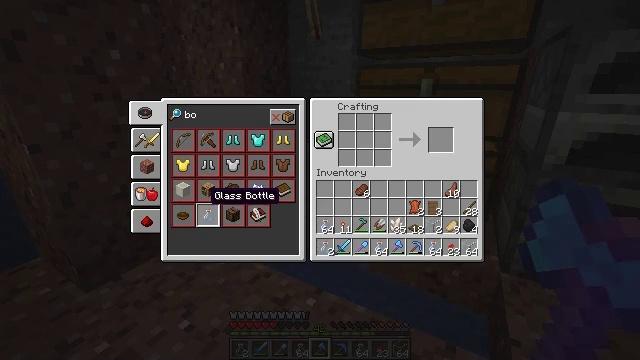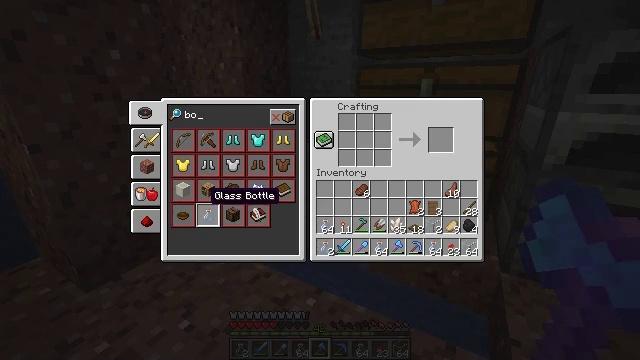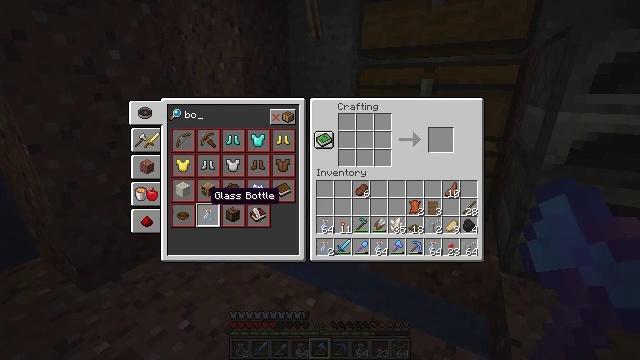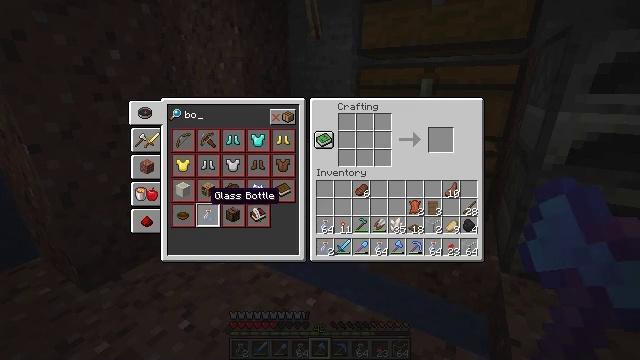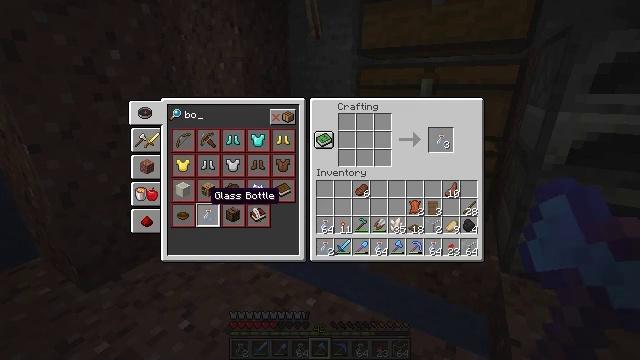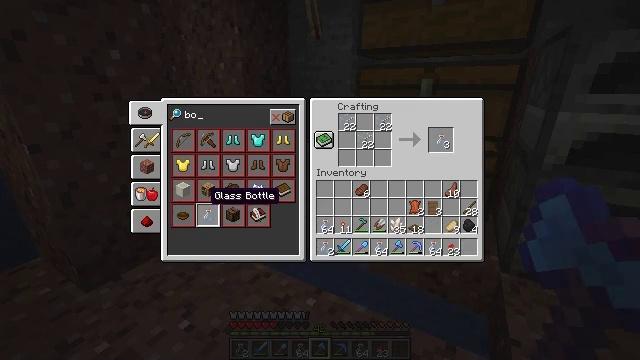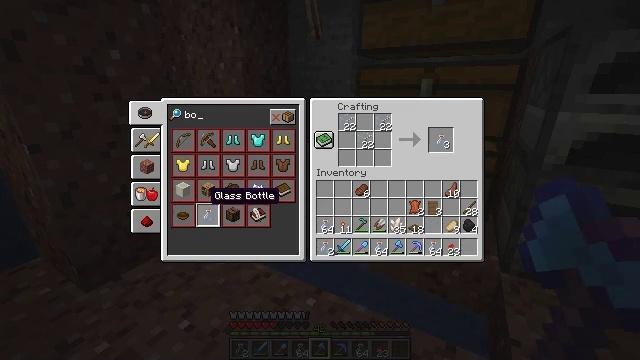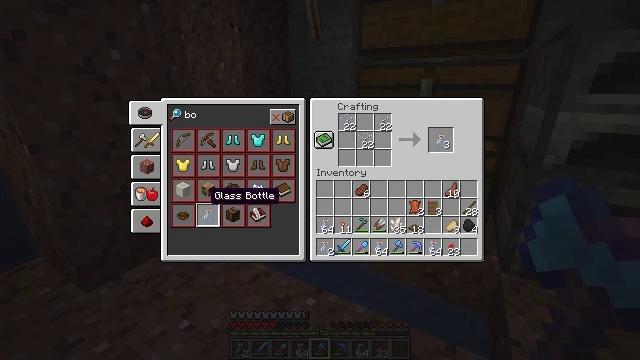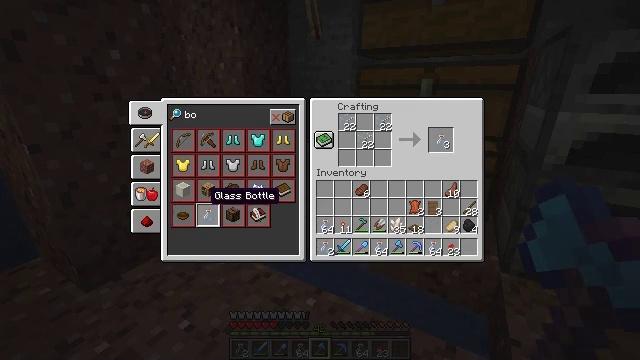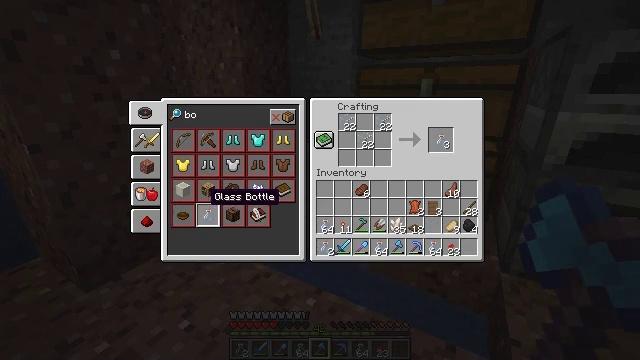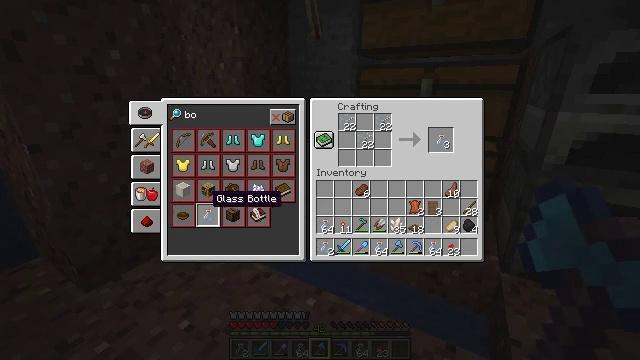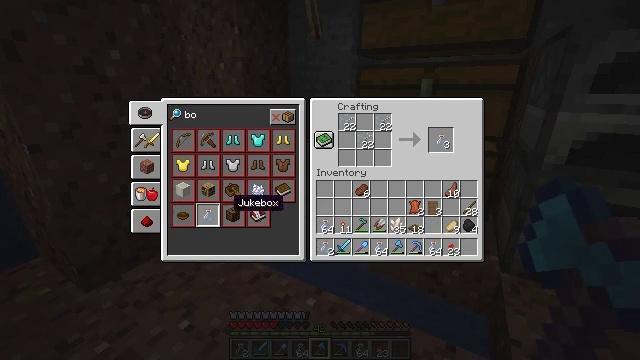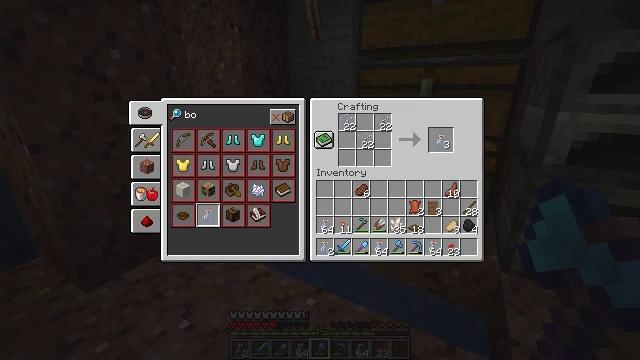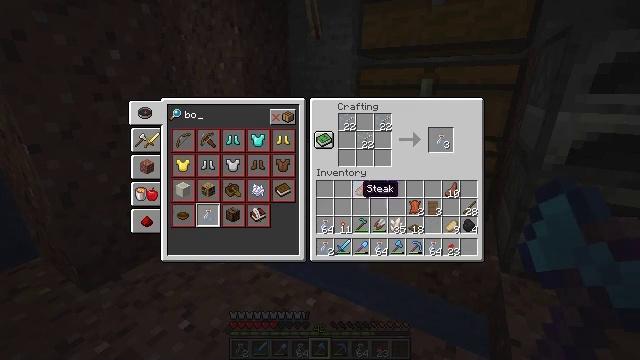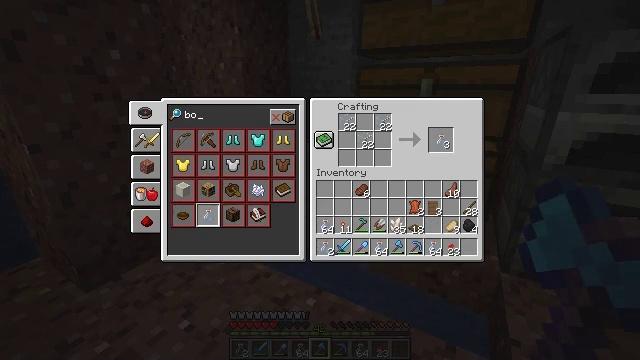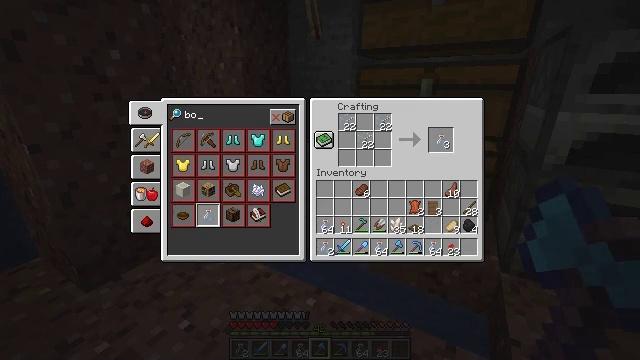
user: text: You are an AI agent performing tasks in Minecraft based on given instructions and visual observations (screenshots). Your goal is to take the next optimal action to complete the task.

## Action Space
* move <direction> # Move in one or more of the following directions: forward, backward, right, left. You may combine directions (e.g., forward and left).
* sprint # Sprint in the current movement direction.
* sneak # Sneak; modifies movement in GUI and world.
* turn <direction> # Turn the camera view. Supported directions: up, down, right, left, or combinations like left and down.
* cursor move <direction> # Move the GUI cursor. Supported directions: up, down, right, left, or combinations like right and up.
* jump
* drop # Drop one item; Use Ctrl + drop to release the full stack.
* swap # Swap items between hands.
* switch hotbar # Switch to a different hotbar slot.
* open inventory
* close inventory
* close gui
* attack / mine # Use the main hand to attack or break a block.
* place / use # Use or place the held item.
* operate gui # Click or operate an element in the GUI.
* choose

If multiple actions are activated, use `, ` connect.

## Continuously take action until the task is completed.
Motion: motion action
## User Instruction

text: Use the crafting table to craft a glass bottle.
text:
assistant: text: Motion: sneak
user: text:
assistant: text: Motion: sneak
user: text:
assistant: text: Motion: sneak
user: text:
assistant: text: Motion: sneak
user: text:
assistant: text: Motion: sneak
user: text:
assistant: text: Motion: sneak
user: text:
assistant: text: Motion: sneak
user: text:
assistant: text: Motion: sneak
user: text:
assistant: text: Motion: sneak
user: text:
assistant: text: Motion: sneak
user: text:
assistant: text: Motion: sneak, cursor move right
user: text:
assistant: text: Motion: sneak, cursor move right
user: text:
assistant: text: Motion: sneak, cursor move right and up
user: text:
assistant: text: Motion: sneak, cursor move right and up
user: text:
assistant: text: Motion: sneak, cursor move right and up
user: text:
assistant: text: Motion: sneak, cursor move right and up
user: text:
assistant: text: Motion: sneak, cursor move right
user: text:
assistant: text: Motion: sneak, cursor move right
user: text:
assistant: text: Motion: sneak
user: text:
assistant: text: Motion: sneak
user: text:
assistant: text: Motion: sneak
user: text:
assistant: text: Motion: sneak
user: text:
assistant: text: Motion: sneak
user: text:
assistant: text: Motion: sneak, operate gui
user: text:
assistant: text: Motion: sneak, operate gui
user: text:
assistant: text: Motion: sneak, operate gui
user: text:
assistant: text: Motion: sneak
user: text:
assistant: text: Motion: sneak
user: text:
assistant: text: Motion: sneak